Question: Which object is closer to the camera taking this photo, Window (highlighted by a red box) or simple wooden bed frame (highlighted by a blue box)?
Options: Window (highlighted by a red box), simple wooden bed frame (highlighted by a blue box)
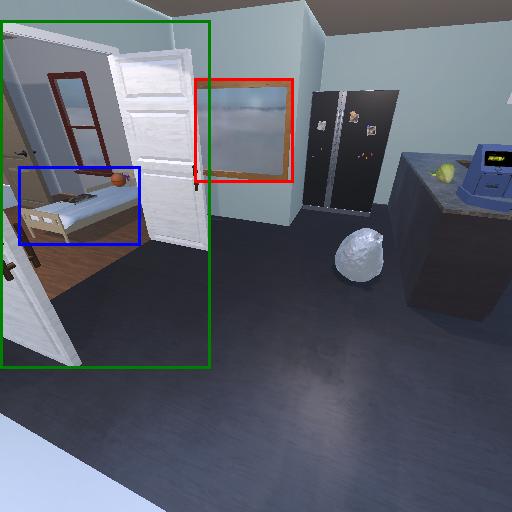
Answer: Window (highlighted by a red box)